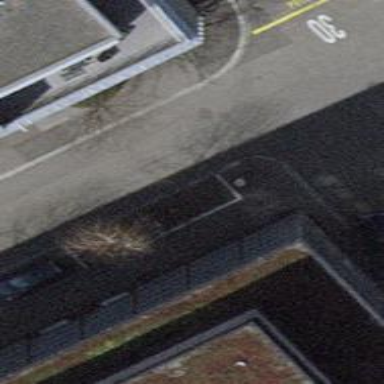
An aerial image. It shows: Bicycle parking facility.